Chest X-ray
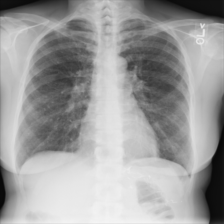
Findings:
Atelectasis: negative
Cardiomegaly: negative
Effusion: negative
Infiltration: negative
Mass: negative
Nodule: negative
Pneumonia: negative
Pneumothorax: negative
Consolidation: negative
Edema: negative
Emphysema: negative
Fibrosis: negative
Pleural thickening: negative
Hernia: negative